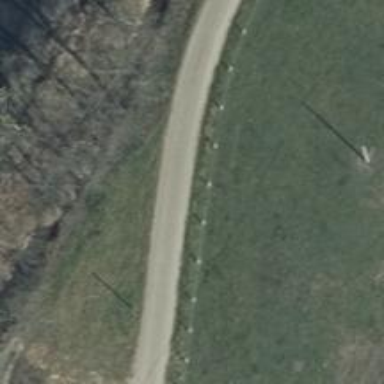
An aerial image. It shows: Service road.